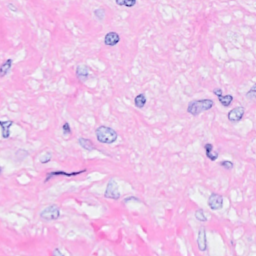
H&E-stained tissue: Breast